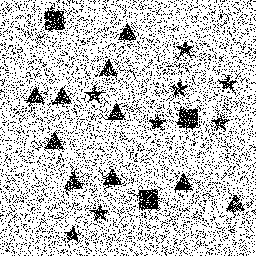
Squares: 3
Triangles: 10
Stars: 8
Total shapes: 21